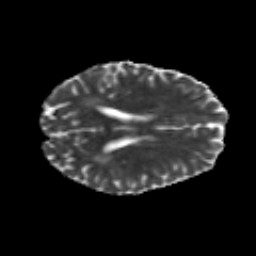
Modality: MD
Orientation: axial
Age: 31
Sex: female
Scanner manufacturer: siemens
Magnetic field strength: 3 T
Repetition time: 8.8 s
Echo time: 0.085 s